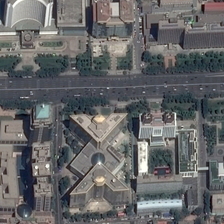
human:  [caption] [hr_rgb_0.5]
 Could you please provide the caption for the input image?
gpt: many buildings and some green trees are in two sides of a road with many cars .

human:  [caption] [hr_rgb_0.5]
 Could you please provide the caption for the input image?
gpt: the trees surround the road and the cars are on the road .

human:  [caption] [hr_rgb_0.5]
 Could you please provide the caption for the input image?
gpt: tall buildings are on both sides of the road .

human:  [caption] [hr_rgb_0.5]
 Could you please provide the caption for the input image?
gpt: many buildings and some green trees are in two sides of a road with many cars .

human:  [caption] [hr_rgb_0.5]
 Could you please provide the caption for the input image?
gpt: tall buildings are on both sides of the road .